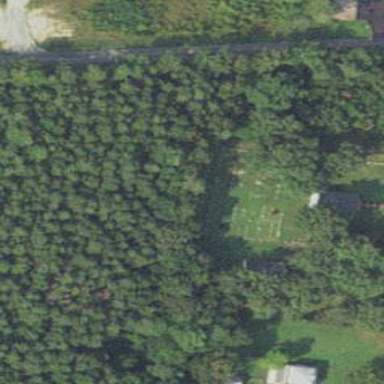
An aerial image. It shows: Cemetery.